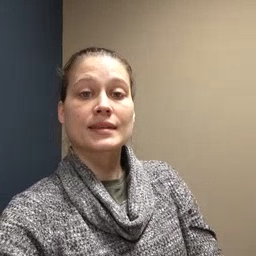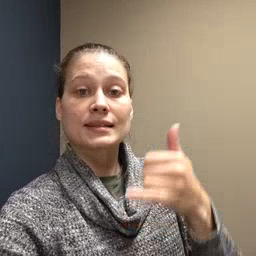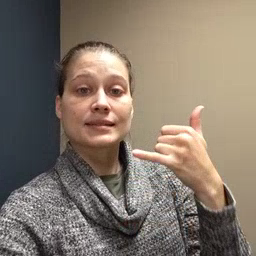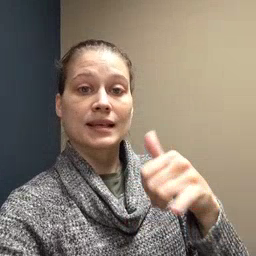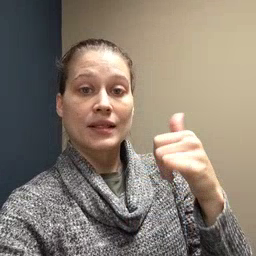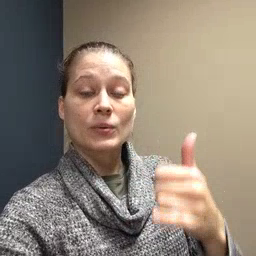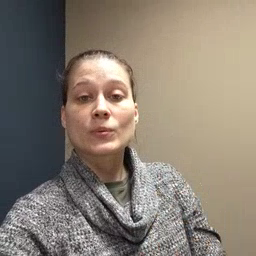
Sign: yellow